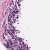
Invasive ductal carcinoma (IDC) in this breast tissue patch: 1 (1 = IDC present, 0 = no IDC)